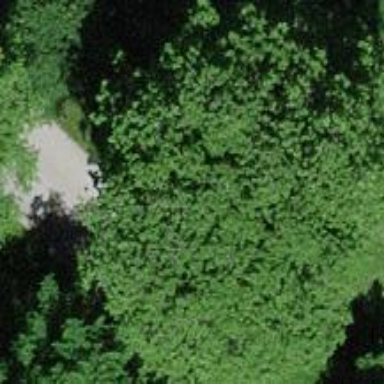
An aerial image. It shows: Single tag "natural: tree."